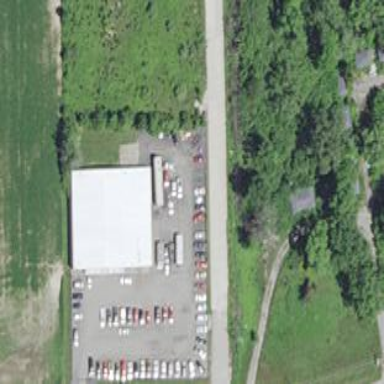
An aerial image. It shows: Parking area.